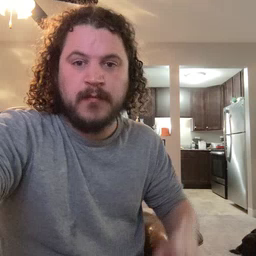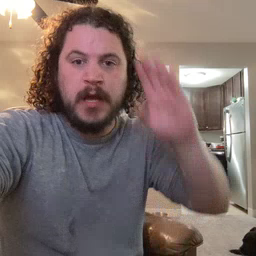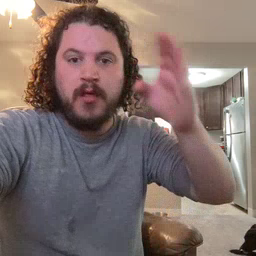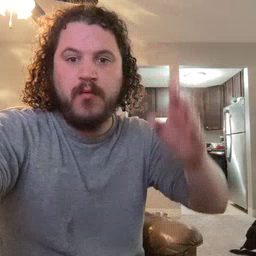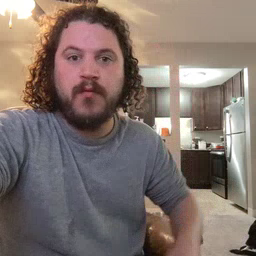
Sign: hello